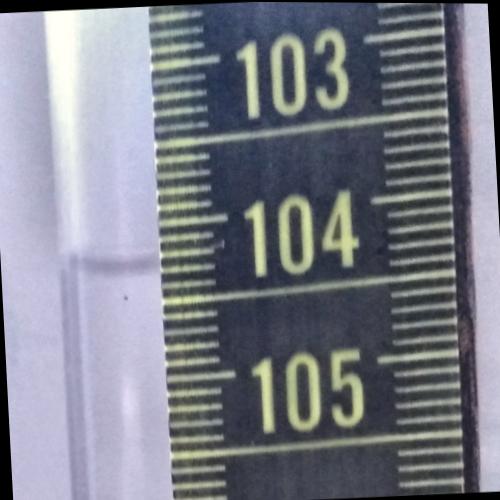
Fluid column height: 104.3 cm